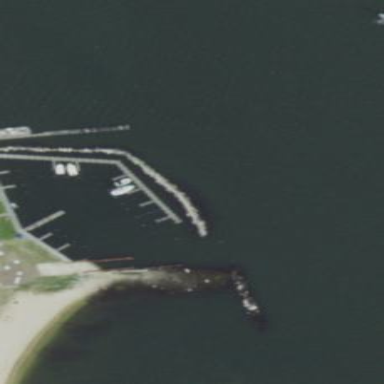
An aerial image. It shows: Breakwater structure.